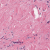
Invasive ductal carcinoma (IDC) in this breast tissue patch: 0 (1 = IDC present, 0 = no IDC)